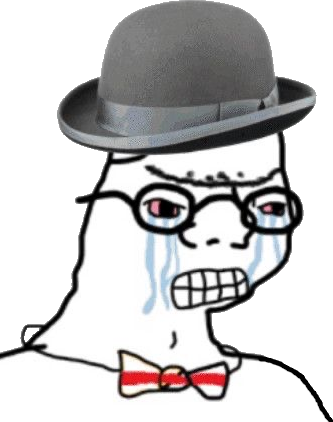
Label: 5_Zoomer